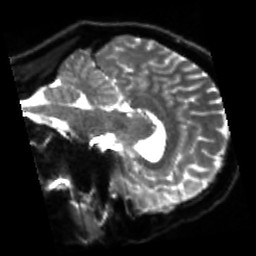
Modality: sbref
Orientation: sagittal
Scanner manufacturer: siemens
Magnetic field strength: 3 T
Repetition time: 4 s
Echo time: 0.0594 s